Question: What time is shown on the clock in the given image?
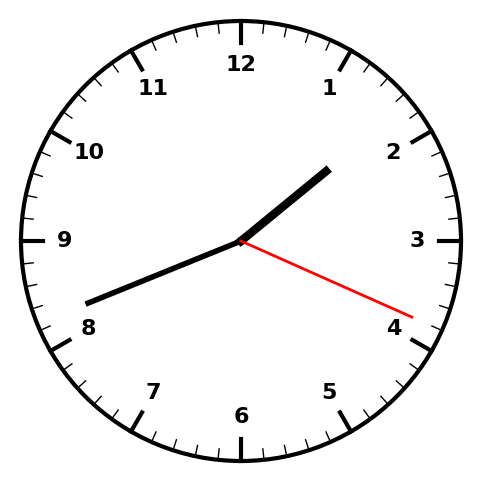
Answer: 01:41:19